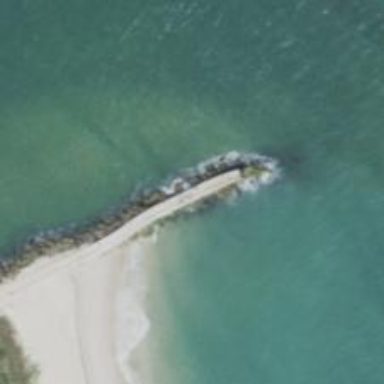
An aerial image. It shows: Footway road next to man-made breakwater.